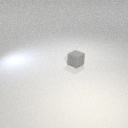
small gray rubber cube